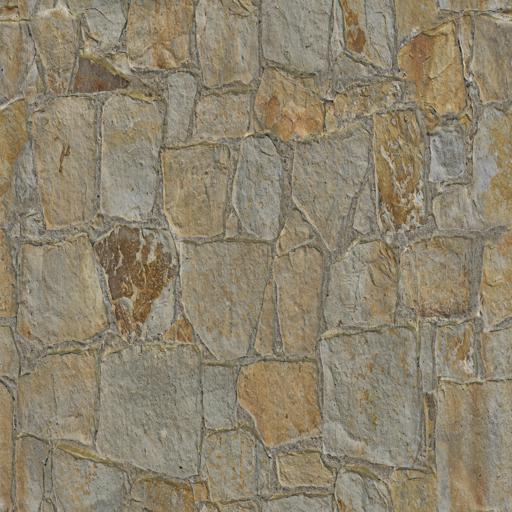
Tags: beige brick bricks yellow